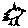
Label: bird